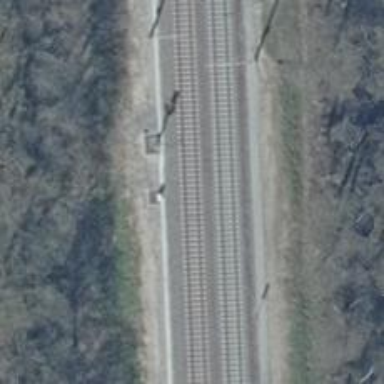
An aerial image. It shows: Railway track with contact line for electrification.